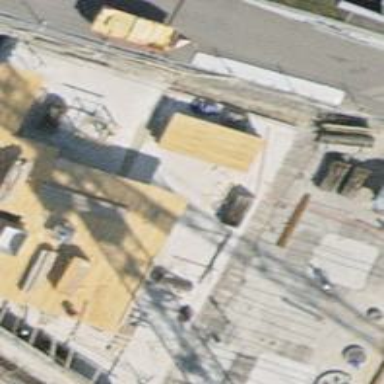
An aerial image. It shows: Part of building.